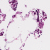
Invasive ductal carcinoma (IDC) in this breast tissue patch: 0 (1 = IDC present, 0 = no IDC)